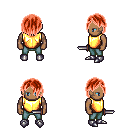
a pixel art fantasy rpg character, male body template, human, dark skin, gold chest armor, teal pants, red bangs hairstyle, metal boots, dagger, four views (front, back, left, right), 2x2 character sprite sheet, small pixel art, hard edges, no anti-aliasing